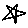
Label: star